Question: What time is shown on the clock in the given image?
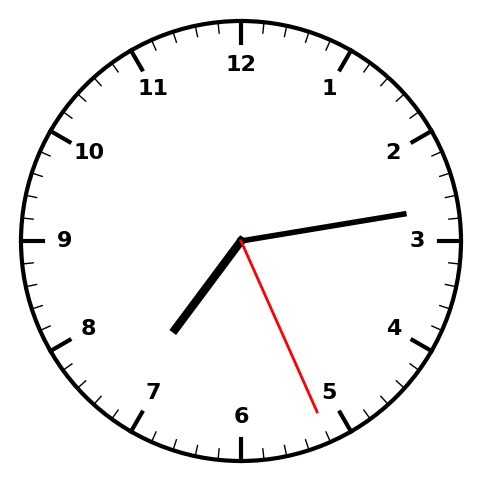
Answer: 07:13:26